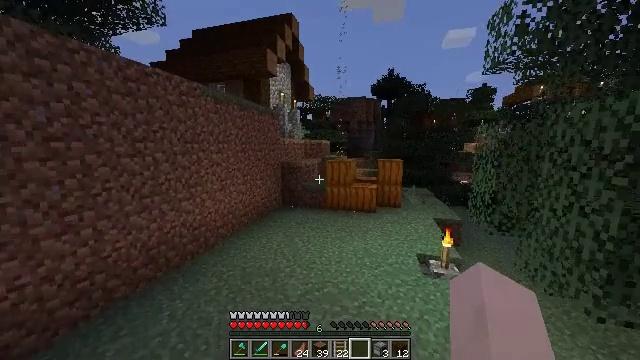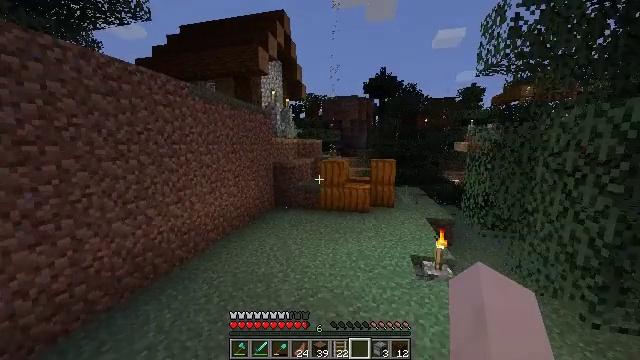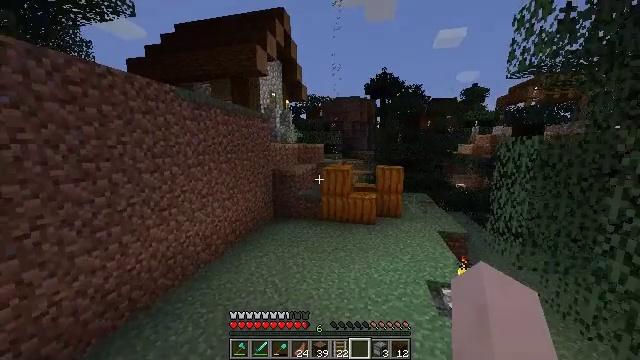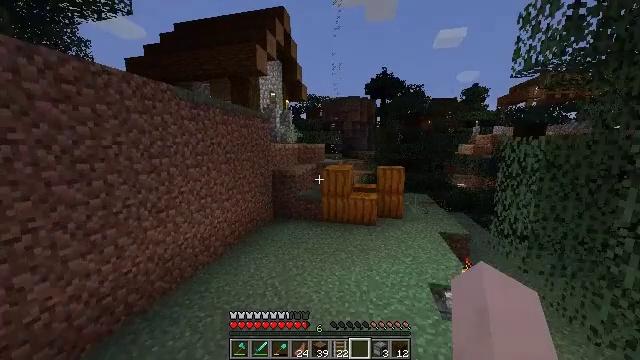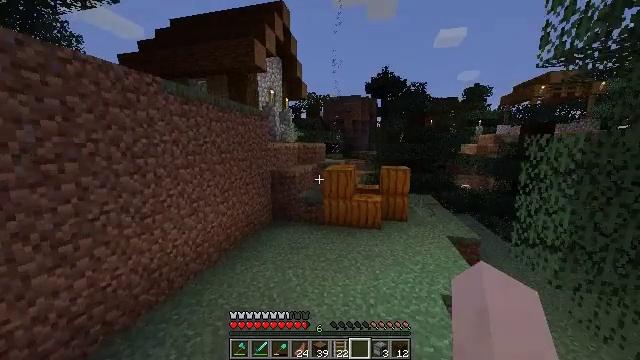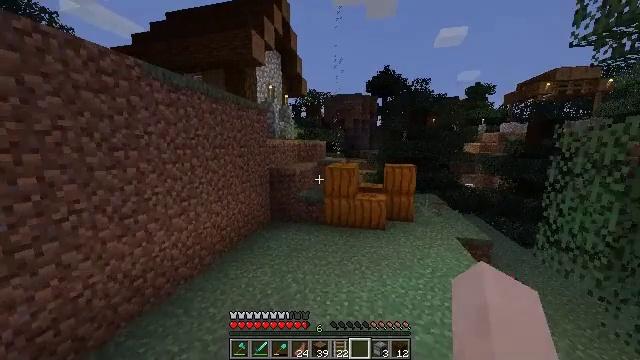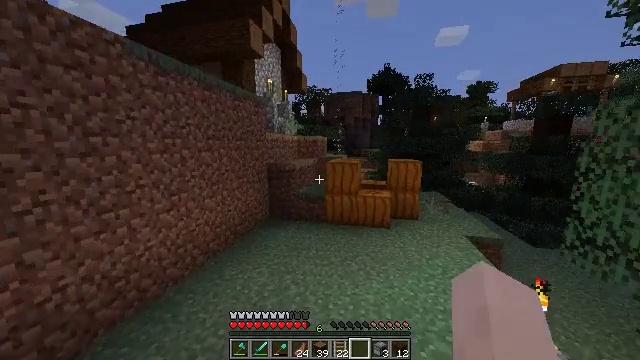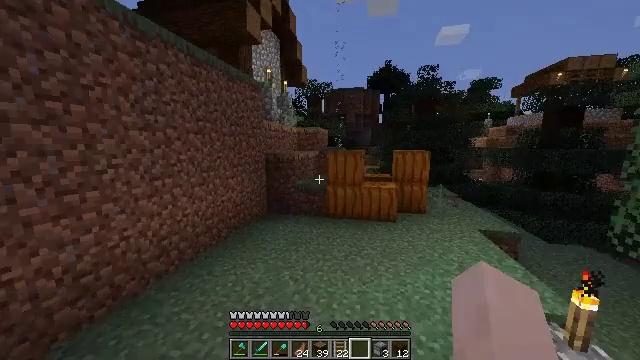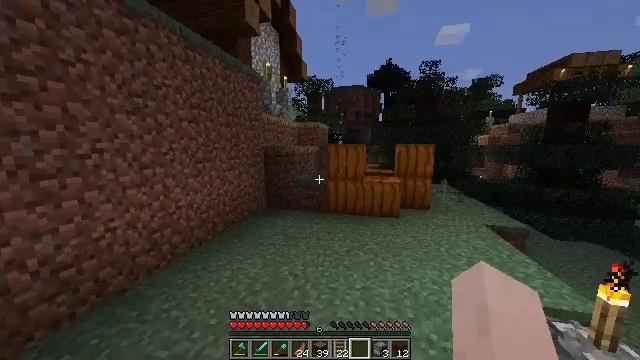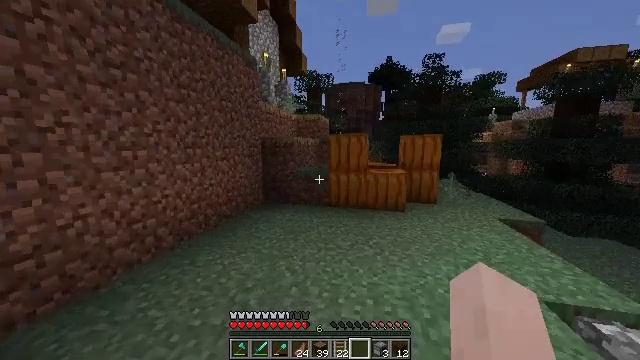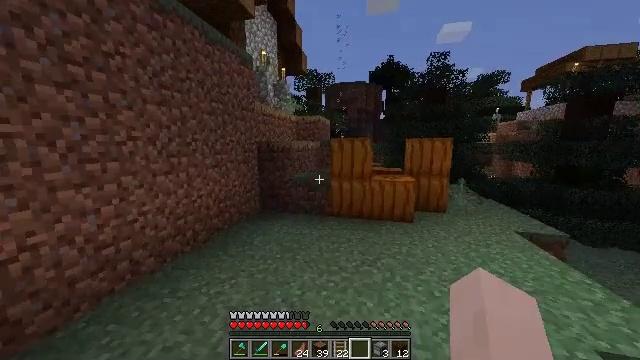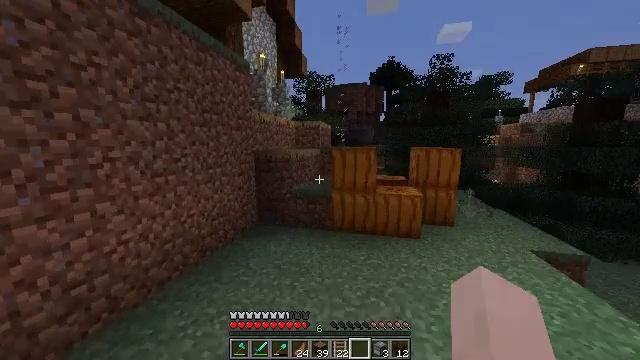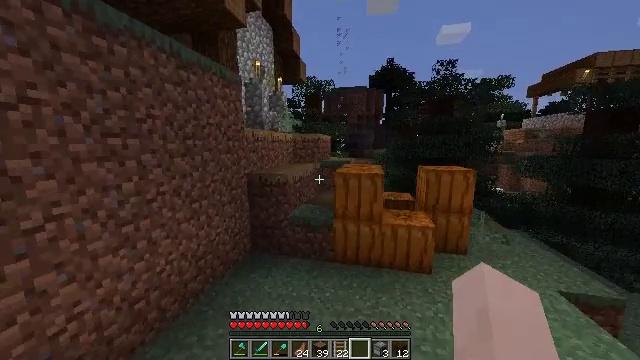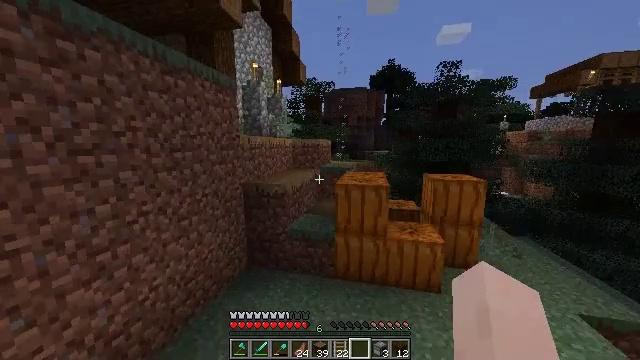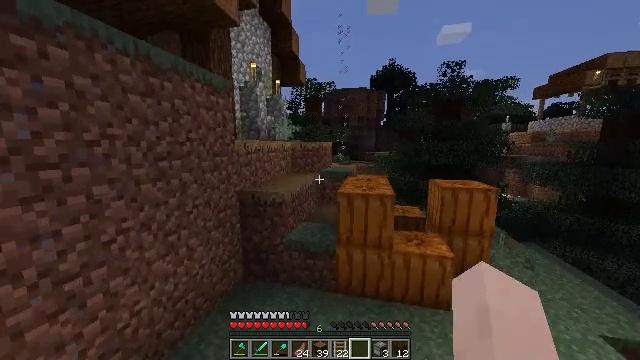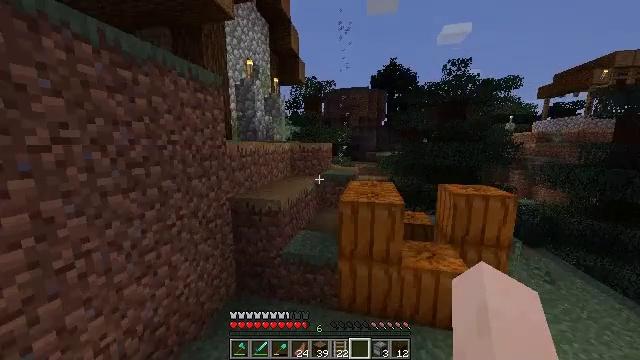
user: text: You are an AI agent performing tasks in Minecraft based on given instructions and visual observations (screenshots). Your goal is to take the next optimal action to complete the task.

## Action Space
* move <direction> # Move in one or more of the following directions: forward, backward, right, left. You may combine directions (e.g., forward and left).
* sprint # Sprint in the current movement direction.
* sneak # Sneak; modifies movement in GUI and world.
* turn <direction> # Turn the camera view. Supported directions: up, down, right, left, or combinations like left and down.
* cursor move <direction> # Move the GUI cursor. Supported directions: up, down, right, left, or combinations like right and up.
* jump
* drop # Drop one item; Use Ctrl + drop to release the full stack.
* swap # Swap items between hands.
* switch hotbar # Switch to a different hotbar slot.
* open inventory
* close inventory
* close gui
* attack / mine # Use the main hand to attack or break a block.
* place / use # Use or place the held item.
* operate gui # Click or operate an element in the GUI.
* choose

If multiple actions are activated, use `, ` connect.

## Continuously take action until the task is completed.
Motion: motion action
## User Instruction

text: Remove the large fern from the terrain.
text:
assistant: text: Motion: move forward, turn right, jump
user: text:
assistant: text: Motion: move forward, jump
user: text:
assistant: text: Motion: move forward, jump
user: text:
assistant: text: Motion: move forward, jump
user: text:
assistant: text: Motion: move forward, jump
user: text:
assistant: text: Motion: move forward, jump
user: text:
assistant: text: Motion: move forward, jump
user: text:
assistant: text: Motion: move forward, jump
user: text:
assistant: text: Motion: move forward, jump
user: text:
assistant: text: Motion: move forward, sprint, jump
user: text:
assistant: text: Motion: move forward, sprint, jump
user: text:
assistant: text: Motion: move forward, sprint, jump
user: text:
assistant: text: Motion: move forward, sprint, jump
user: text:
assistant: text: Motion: move forward, jump
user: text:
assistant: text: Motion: move forward, jump
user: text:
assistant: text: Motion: move forward, jump
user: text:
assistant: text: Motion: move forward, jump
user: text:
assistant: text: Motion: move forward, jump
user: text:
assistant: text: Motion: move forward, jump
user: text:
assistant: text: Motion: move forward, jump
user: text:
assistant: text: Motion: move forward, sprint, jump
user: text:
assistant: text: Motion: move forward, sprint, jump
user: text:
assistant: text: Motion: move forward, sprint, jump
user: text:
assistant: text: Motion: move forward, sprint, jump
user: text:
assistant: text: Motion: move forward, jump
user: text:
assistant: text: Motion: move forward, jump
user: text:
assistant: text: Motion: move forward, jump
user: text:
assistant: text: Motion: move forward, jump
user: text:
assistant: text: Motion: move forward, jump
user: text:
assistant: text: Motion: move forward, sprint, jump